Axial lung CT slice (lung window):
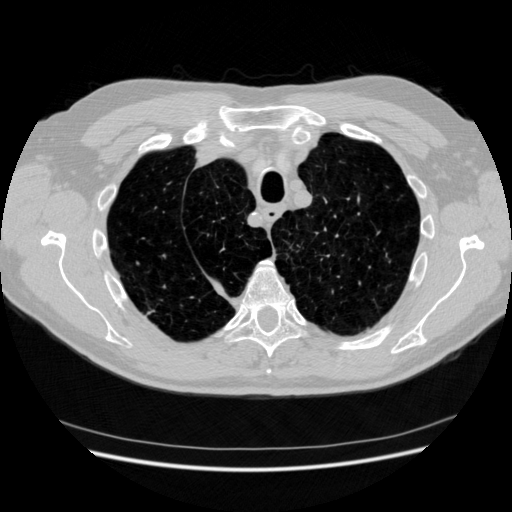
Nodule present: no